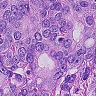
Metastatic tissue present: yes